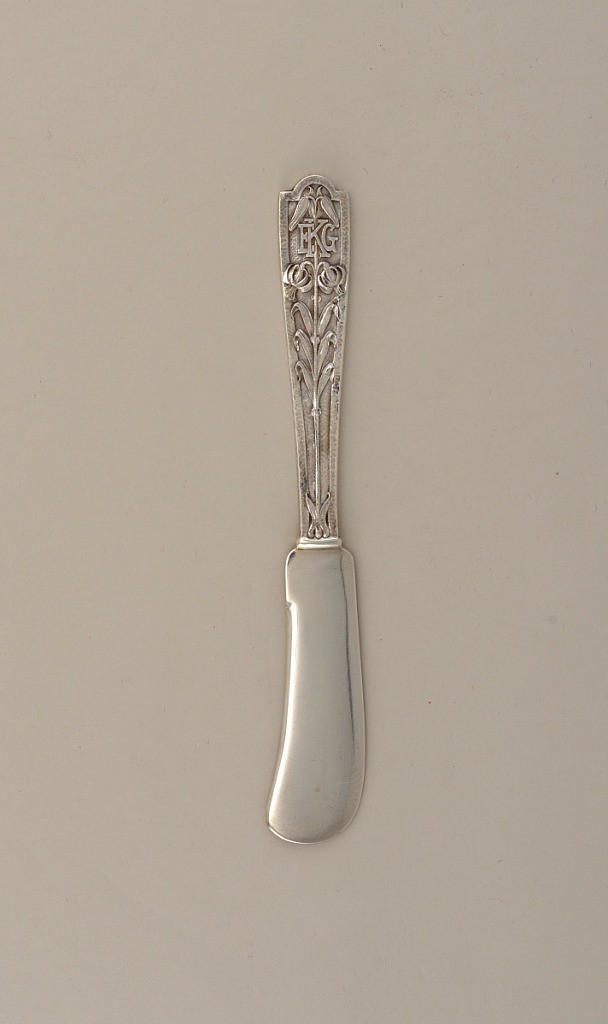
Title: Butter Spreader from Rockledge Service
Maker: George Washington Maher, American, 1864–1926
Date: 1911–12
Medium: silver
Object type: knife
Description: Butter spreader, part of flatware service designed in "Martelé" silver for "Rockledge Estate" in Winona, Minnesota. Flat, rounded, and curving blade with curved tip. Waisted join, leading thick flat handle, with gently rounded sides, widening towards terminal. Obverse and reverse decorated with lily motif within border, stemming from join of handle continuing up handle with three sets of mirroring leaves on either side of central stem, terminating in mirroring lily blossoms encasing mongram 'EKG.' Terminal in form of segmented or flat arch. Textured hammered surface visible throughout handle.